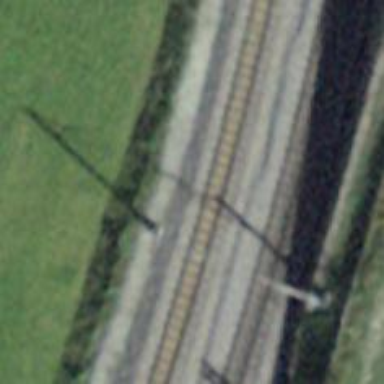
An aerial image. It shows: Catenary mast for power lines.